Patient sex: M
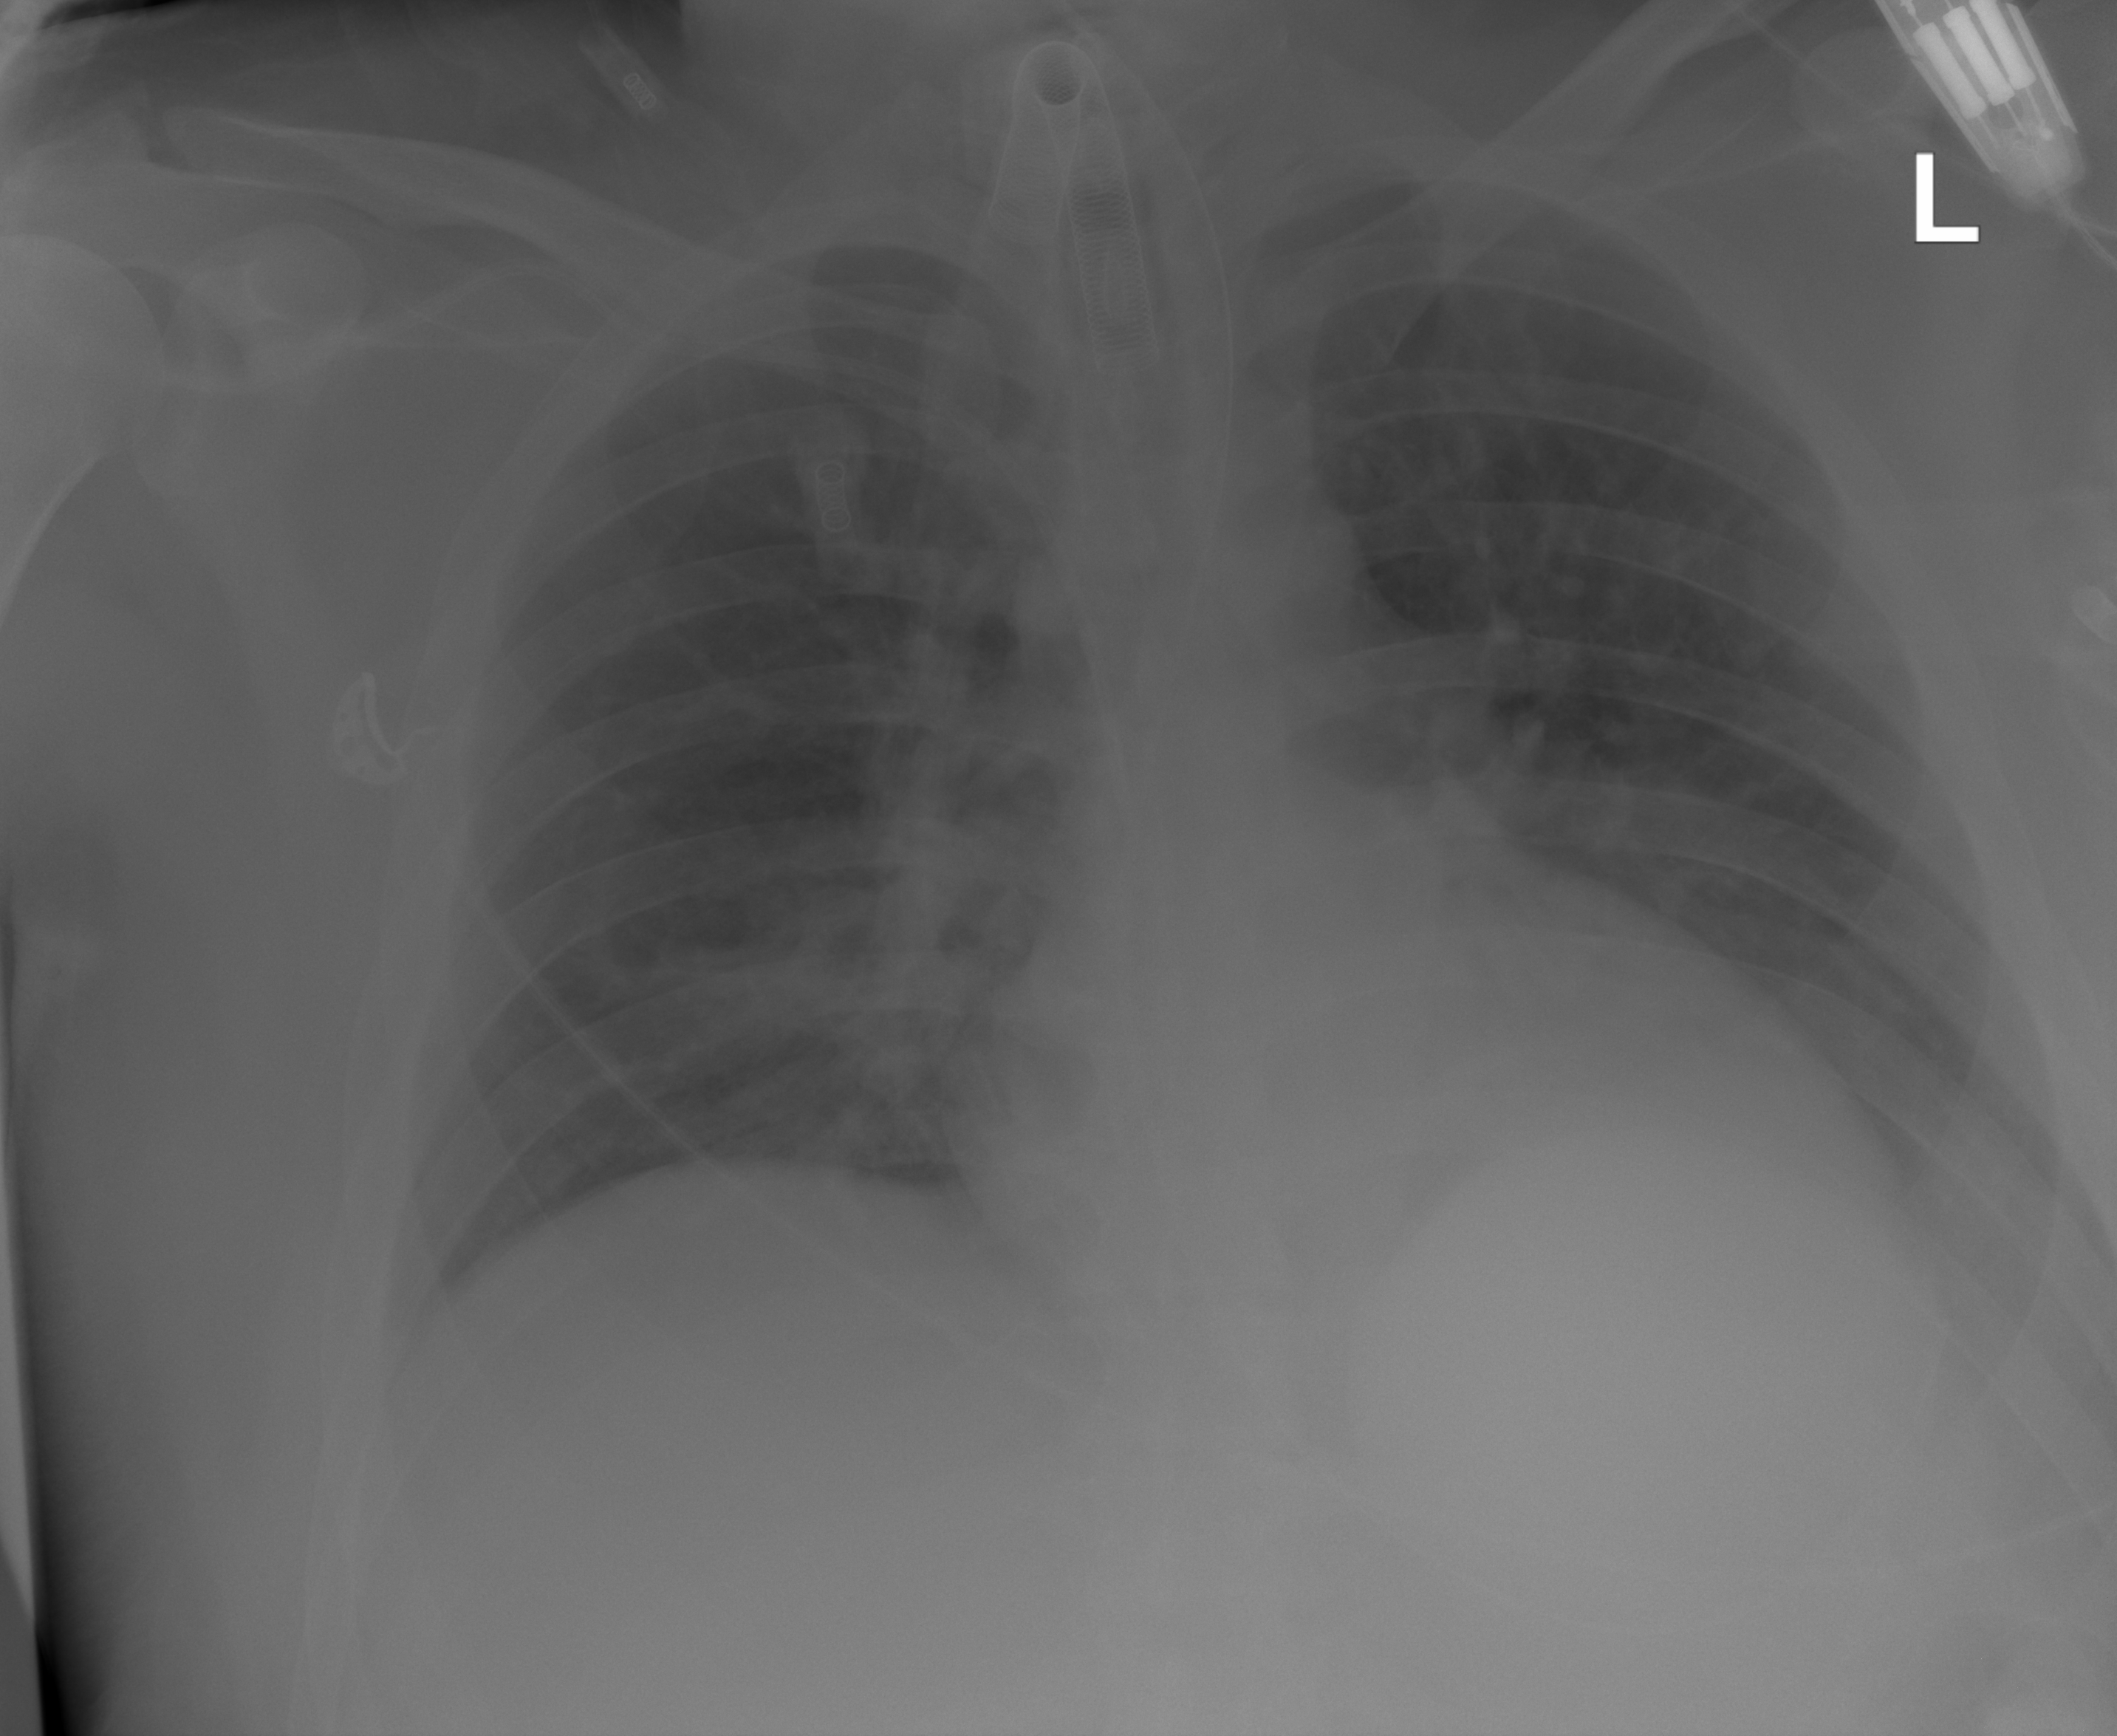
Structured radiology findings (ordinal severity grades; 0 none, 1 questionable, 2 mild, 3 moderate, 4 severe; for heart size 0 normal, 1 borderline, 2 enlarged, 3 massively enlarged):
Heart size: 0
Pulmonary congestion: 0
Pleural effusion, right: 0
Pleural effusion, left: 2
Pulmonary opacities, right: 2
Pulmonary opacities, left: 0
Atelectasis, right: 2
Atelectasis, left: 2